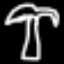
Label: palm tree